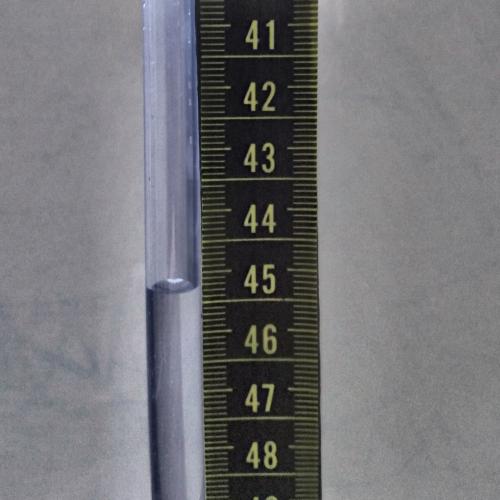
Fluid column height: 45.3 cm